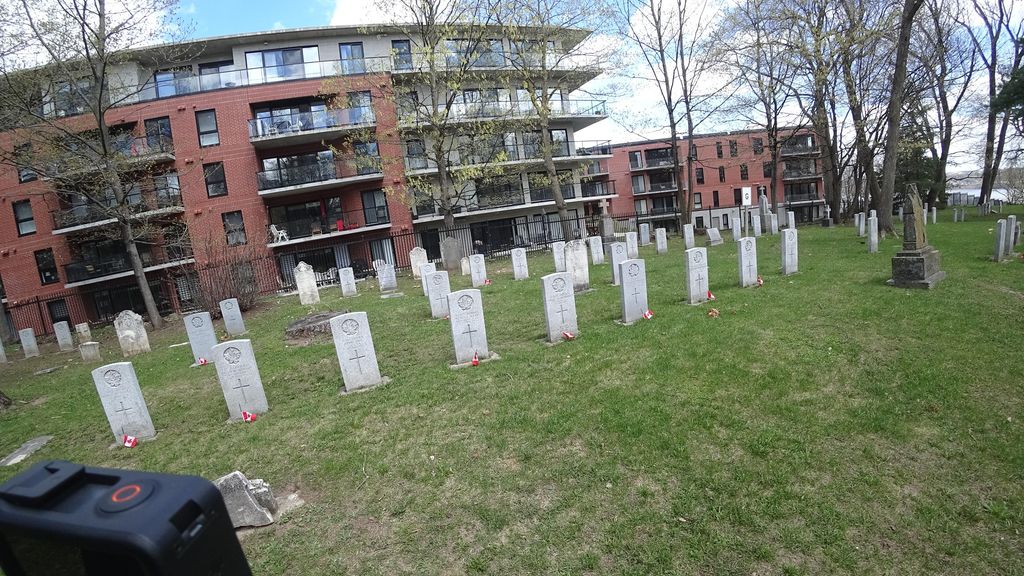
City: quebec_city